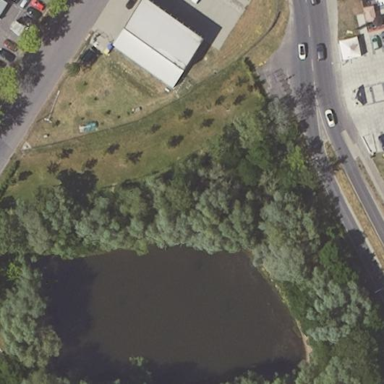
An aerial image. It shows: Serene pond surrounded by nature.